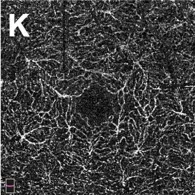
Pre- and postoperative 3.0 * 3.0 mm optical coherence tomography angiography (OCTA) images. Left eye. Reveals similar vascular restoration, along with reconstruction of the perifoveal anastomotic capillary arcade. Mo, month(s).
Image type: ophthalmic_imaging (ophthalmic_angiography)